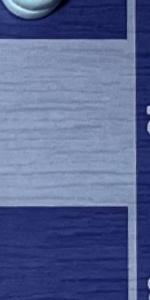
Label: Empty